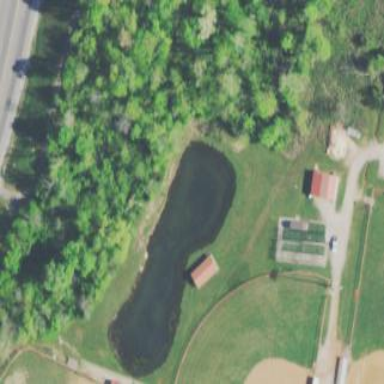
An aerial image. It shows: Serene pond surrounded by nature.